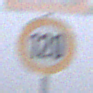
Verkehrszeichen: Geschwindigkeit120
Zusatzzeichen oben: FlugbetriebRechts
Umgebung: Outdoor, RoadRail
Tageszeit: MorningAfternoon
Wetter: Overcast
Licht: Natural
Jahreszeit: NotSpecified
Kontrast: LowContrast